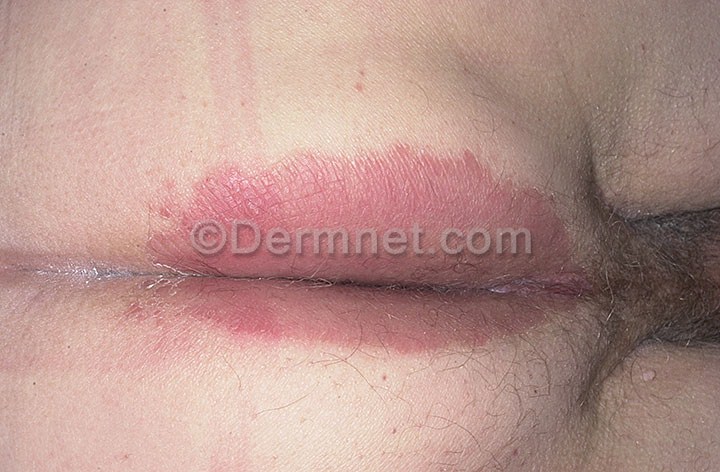
Disease: Psoriasis pictures Lichen Planus and related diseases